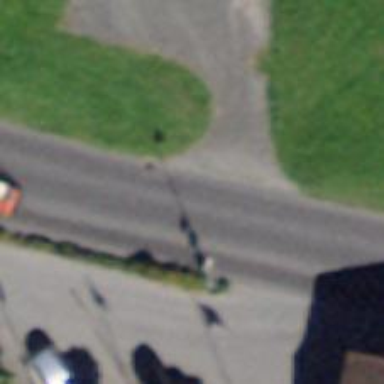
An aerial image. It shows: Bus stop with stop position for public transport.